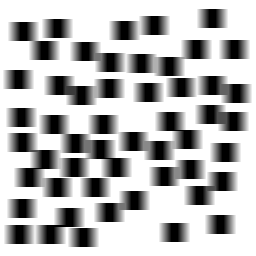
Squares: 52
Triangles: 0
Stars: 0
Total shapes: 52